Field crop: tomato
Growth stage: 1
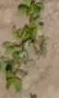
Species: portulaca